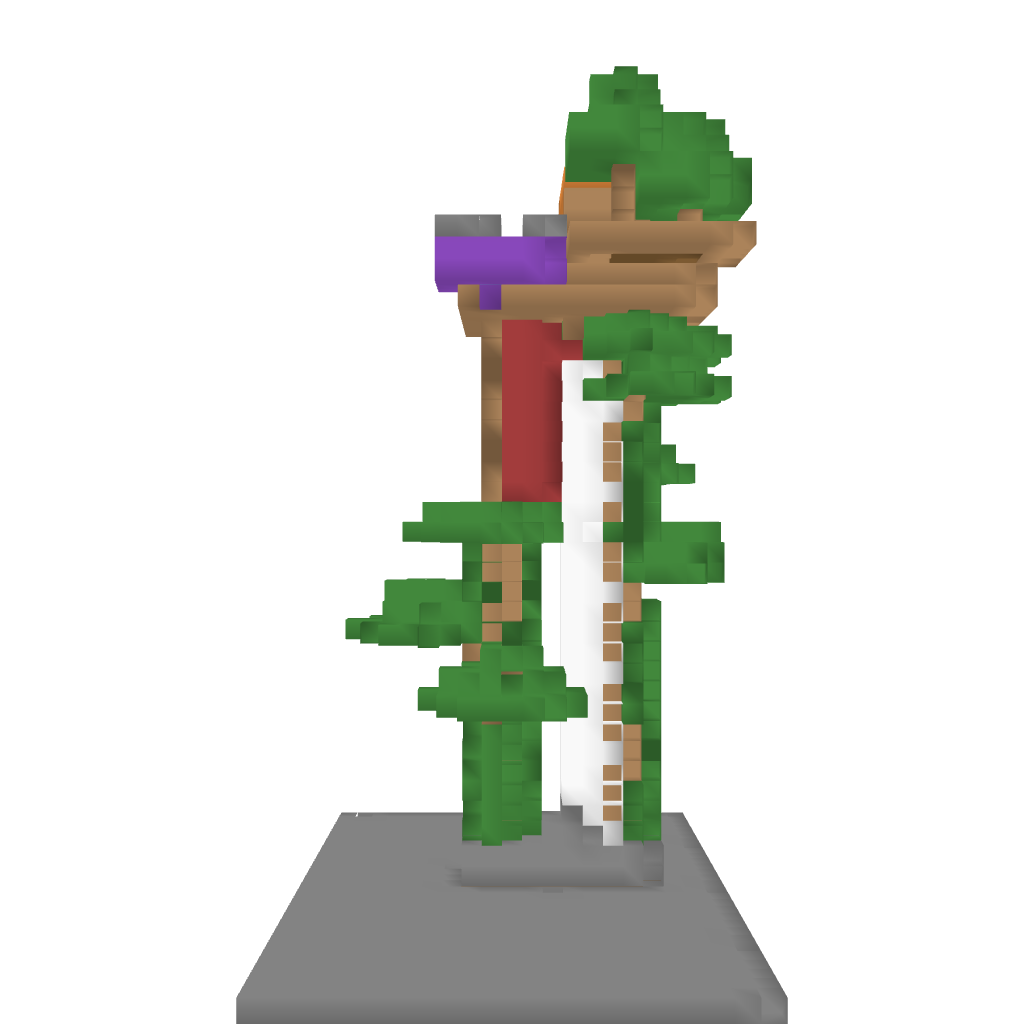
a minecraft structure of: Nice little treehouse good quality